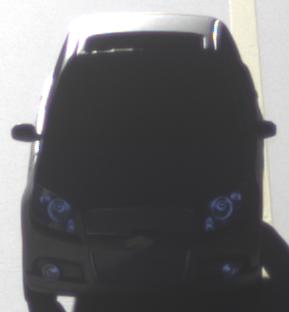
Make: Chevrolet
Model: Aveo 1.2
Detailed model: Aveo
Model produced from: 2008/06
Model produced until: 2011/01
Doors: 3
Color: gray
Road condition: dry road
Daytime: sunrise or sunset
Contrast: high contrast